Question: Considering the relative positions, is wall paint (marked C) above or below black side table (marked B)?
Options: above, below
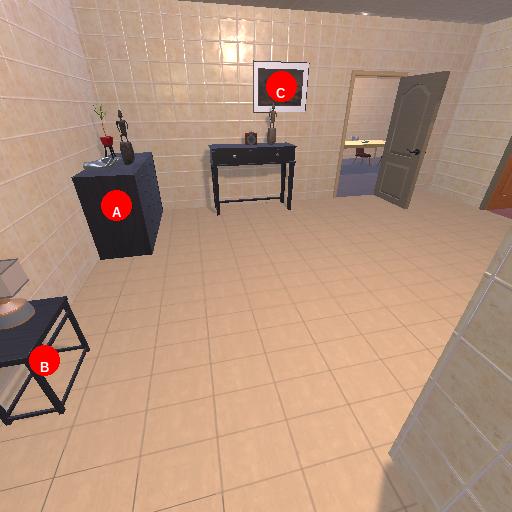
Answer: above